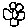
Label: flower